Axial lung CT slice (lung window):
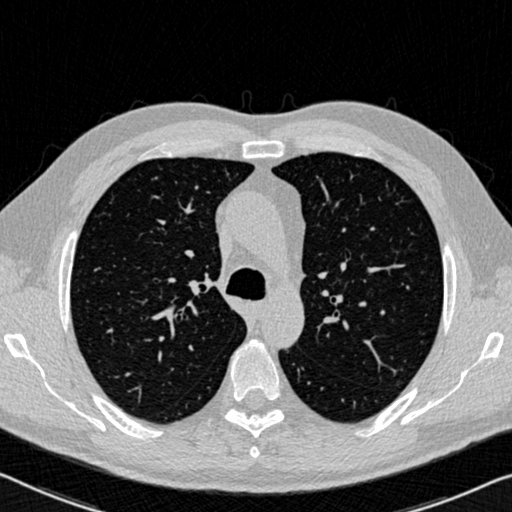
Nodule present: no